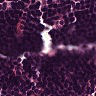
Metastatic tissue present: no